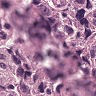
Metastatic tissue present: yes